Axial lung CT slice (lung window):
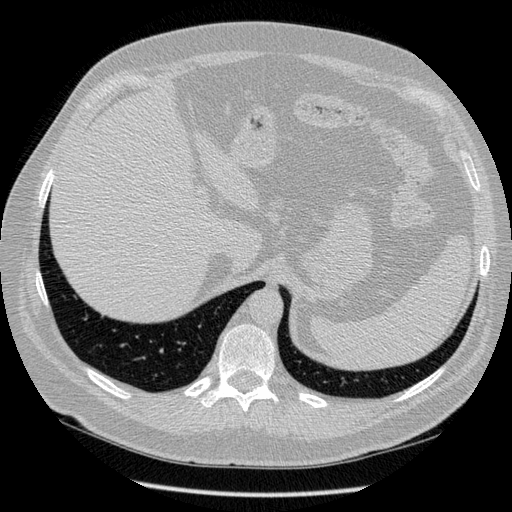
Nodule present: no